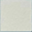
Piece: xx